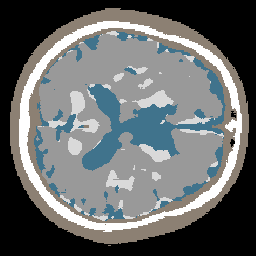
Label: no_lesion